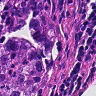
Metastatic tissue present: yes